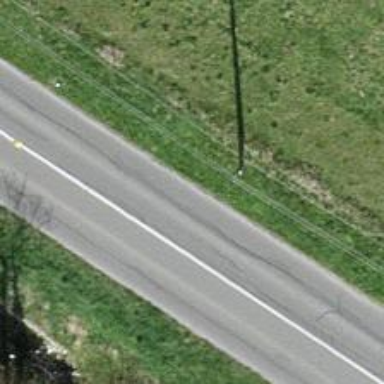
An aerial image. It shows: Secondary road.